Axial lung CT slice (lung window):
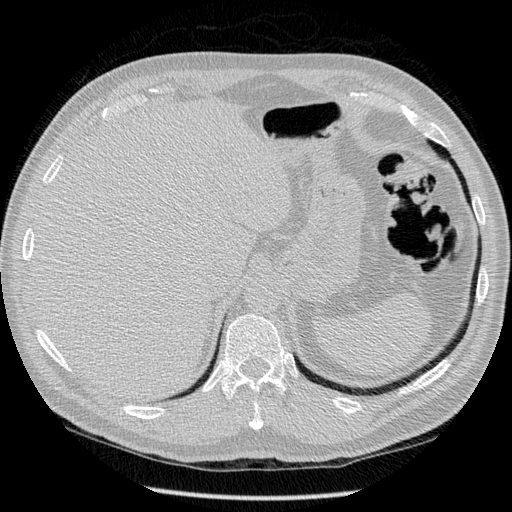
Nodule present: no